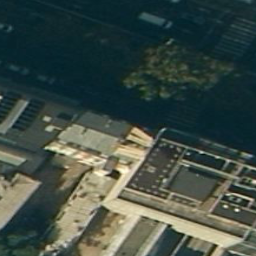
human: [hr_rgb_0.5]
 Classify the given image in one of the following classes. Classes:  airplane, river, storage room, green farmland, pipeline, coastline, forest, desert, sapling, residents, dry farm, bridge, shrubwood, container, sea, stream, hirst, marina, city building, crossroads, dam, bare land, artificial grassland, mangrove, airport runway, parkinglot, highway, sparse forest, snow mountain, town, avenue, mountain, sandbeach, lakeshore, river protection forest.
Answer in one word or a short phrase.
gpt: city building